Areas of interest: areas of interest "Commercial service"
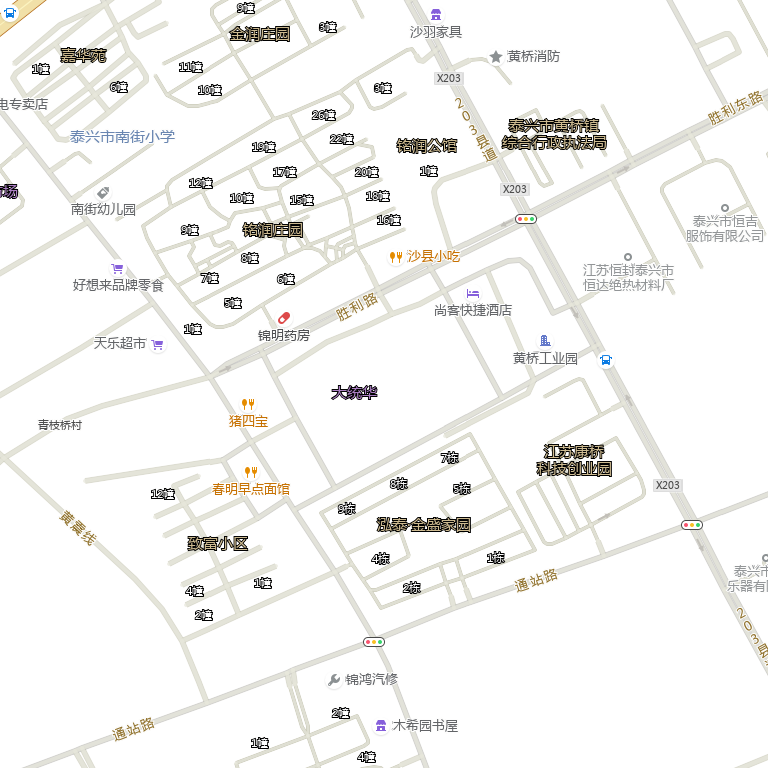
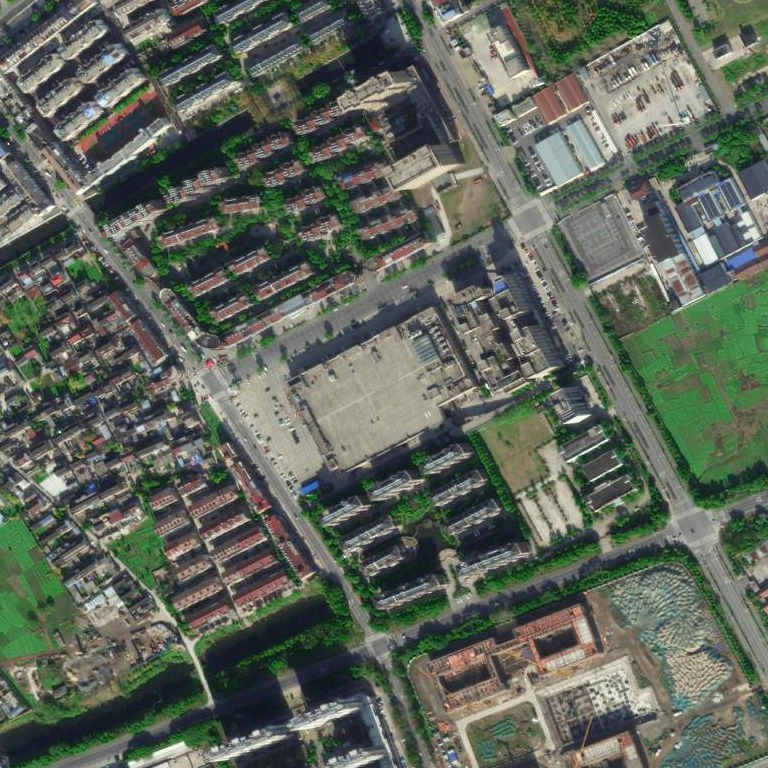